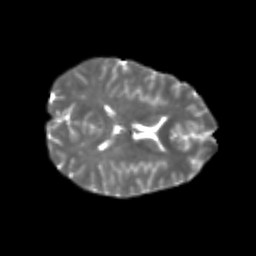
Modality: T2w
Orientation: axial
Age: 20
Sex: female
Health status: healthy
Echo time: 0.074 s